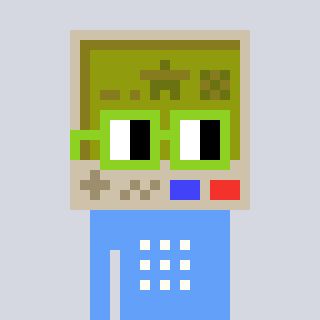
a pixel art character with square light green glasses, a gameboy-shaped head and a blue-colored body on a cool background